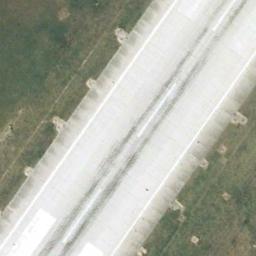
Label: runway